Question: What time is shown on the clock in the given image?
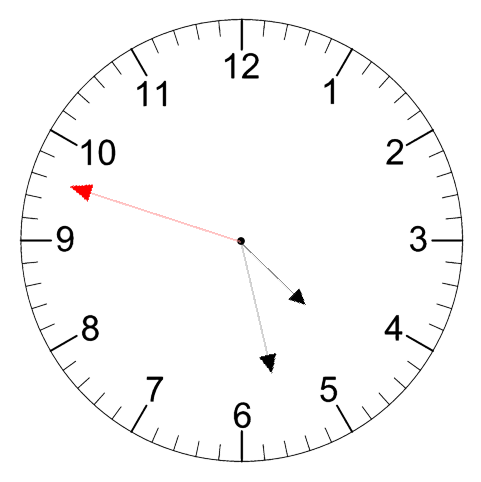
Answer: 04:27:48